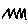
Label: zigzag